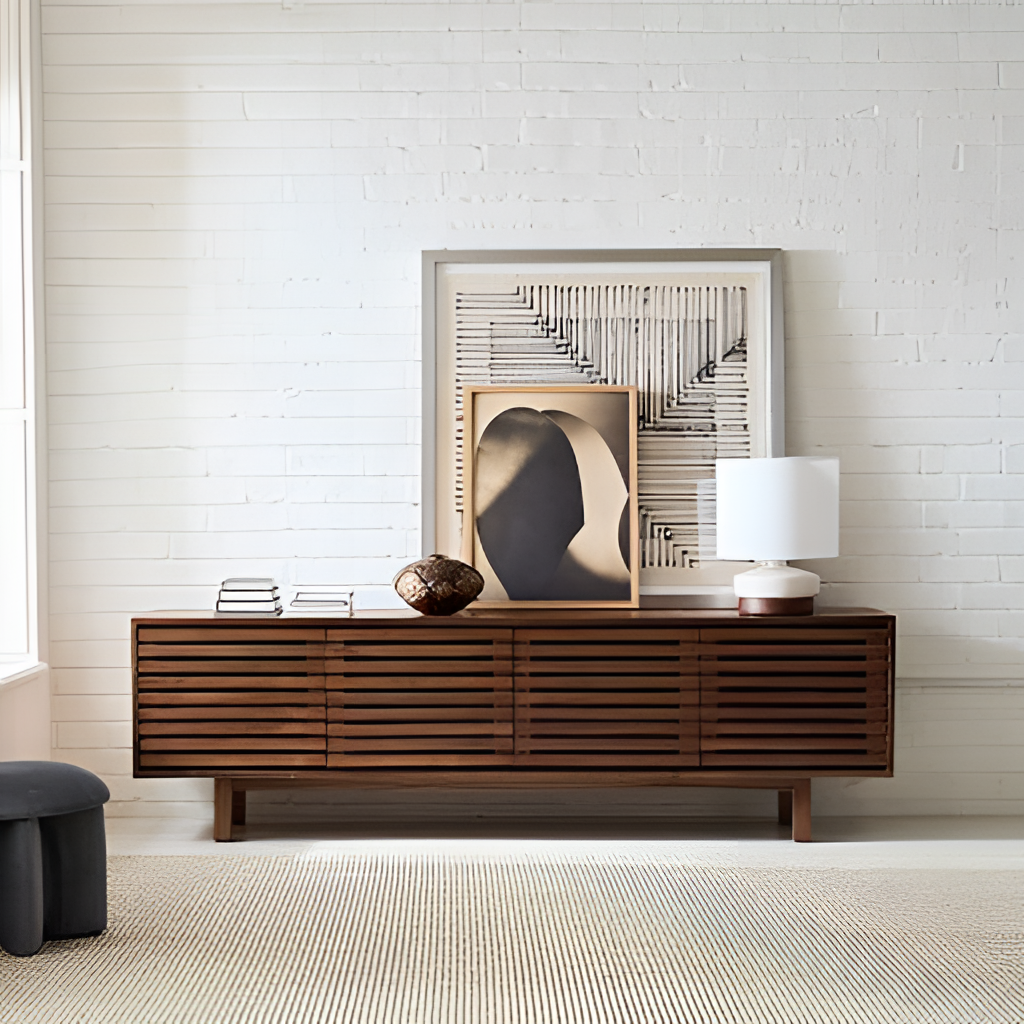
wood console table, living room, fabric flooring, with striped pattern, white brick wallpaper, with solid pattern, modern